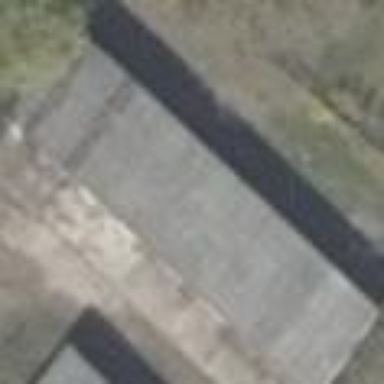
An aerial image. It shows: Garage building.